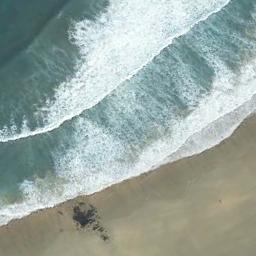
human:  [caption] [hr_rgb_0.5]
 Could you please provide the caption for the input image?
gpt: There are huge ripples on the sea .

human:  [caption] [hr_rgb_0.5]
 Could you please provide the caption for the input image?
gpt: There are many green plants near the beach .

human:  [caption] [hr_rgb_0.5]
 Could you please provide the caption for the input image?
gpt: The green oceans and brown beaches .

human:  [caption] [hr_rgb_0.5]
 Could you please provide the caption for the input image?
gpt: The beach with khaki sand and the color of the seawater is blue .

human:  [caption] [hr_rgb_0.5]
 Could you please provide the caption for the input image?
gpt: The waves are heavy around the beach .